Question: I've been in the process of creating a test suite for a project, and while I realize getting 100% coverage isn't metric one should strive to, there is a strange bit in the code coverage report to which I would like some clarification.
See screenshot:

Because the last line of the method being tested is a 'return', the final line (which is just a closing bracket) shows up as never being executed, and as a consequence the whole method is flagged as not executed in the overview. (Either that, or I'm not reading the report correctly.)
The complete method:
'''
static public function &getDomain($domain = null) {
$domain = $domain ?: self::domain();
if (! array_key_exists($domain, self::$domains)) {
self::$domains[$domain] = new Config();
}
return self::$domains[$domain];
}
'''
Is there a reason for this, or is it a glitch?
(Yes, I read through <URL>
Edit:
Trudging on through the report, I noticed the same is true for a 'switch' statement elsewhere in the code. So this behaviour is at least to some extent consistent, but baffling to me none the less.
Edit2:
I'm running on: PHPUnit 3.6.7, PHP 5.4.0RC5, XDebug 2.2.0-dev on a OS X
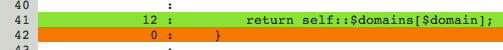
Answer: First off: 100% code coverage is a great metric to for. It's just not always achievable with a sane amount of effort and it's not always important to do so :)
### The issue comes from xDebug telling PHPUnit that this line is executable but not covered.
For simple cases xDebug can tell that the line is NOT reachable so you get 100% code coverage there.
See the below.
---
## 2nd Update
The issue is now fixed <URL>
## Update (see below for issues with php 5.3.x)
Since you are running PHP 5.4 and the DEV version of xDebug I've installed those and tested it. I run into the same issues as you with the same output you've commented on.
I'm not a 100% sure if the issue comes from 'php-code-coverage' (the phpunit module) for xDebug. It might also be an issue with xDebug dev.
<URL> and we'll figure out where the issue comes from.
---
## For PHP 5.3.x issues:
For more complex cases this fail.
For the code you showed all I can say is that "It works for me" ().
### Maybe update xDebug and PHPUnit Versions and try again.
I've seen it fail with current versions but it depends on how the whole class looks sometimes.
Removing '?:' operators and other single-line multi-statement things might also help out.
There is ongoing refactoring in xDebug to avoid more of those cases as far as I'm aware. xDebug once wants to be able to provide "statement coverage" and that should fix a lot of those cases. For now there is not much one can do here
While '//@codeCoverageIgnoreStart' and '//@codeCoverageIgnoreEnd' will get this line "covered" it looks really ugly and is usually doing more bad than good.
For another case where this happens see the question and answers from:
<URL>
---
### Simple example:
'''
<?php
class FooTest extends PHPUnit_Framework_TestCase {
public function testBar() {
$x = new Foo();
$this->assertSame(1, $x->bar());
}
}
<?php
class Foo {
public function bar() {
return 1;
}
}
'''
produces:
'''
phpunit --coverage-text mep.php
PHPUnit 3.6.7 by Sebastian Bergmann.
.
Time: 0 seconds, Memory: 3.50Mb
OK (1 test, 1 assertion)
Generating textual code coverage report, this may take a moment.
Code Coverage Report
2012-01-10 15:54:56
Summary:
Classes: 100.00% (2/2)
Methods: 100.00% (1/1)
Lines: 100.00% (1/1)
Foo
Methods: 100.00% ( 1/ 1) Lines: 100.00% ( 1/ 1)
'''
### Complex example:
'''
<?php
require __DIR__ . '/foo.php';
class FooTest extends PHPUnit_Framework_TestCase {
public function testBar() {
$this->assertSame('b', Foo::getDomain('a'));
$this->assertInstanceOf('Config', Foo::getDomain('foo'));
}
}
<?php
class Foo {
static $domains = array('a' => 'b');
static public function &getDomain($domain = null) {
$domain = $domain ?: self::domain();
if (! array_key_exists($domain, self::$domains)) {
self::$domains[$domain] = new Config();
}
return self::$domains[$domain];
}
}
class Config {}
'''
produces:
'''
PHPUnit 3.6.7 by Sebastian Bergmann.
.
Time: 0 seconds, Memory: 3.50Mb
OK (1 test, 2 assertions)
Generating textual code coverage report, this may take a moment.
Code Coverage Report
2012-01-10 15:55:55
Summary:
Classes: 100.00% (2/2)
Methods: 100.00% (1/1)
Lines: 100.00% (5/5)
Foo
Methods: 100.00% ( 1/ 1) Lines: 100.00% ( 5/ 5)
'''